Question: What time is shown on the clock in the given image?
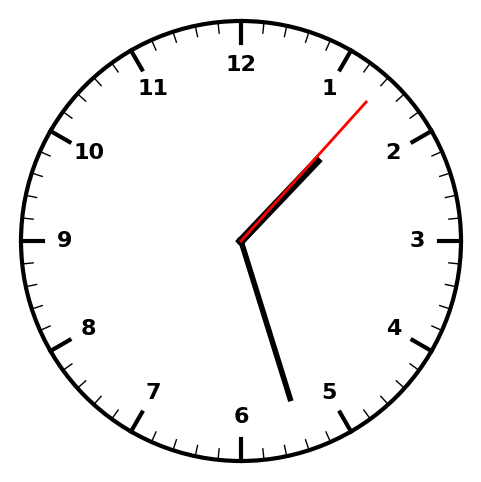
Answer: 01:27:07